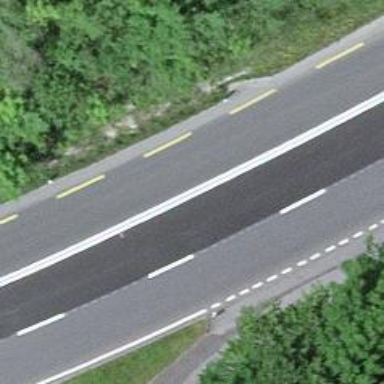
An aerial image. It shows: Asphalt road with primary highway designation and dedicated cycle lane on the left.